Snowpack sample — Snodgrass Mountain, Crested Butte, Colorado (2/4/25, 12:06 PM MST)
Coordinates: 38.923, -106.968
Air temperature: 35 °F
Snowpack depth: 80 cm
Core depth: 10 cm
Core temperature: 32 °F
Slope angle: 14°, slope face: 78°
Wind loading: low
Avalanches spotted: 0
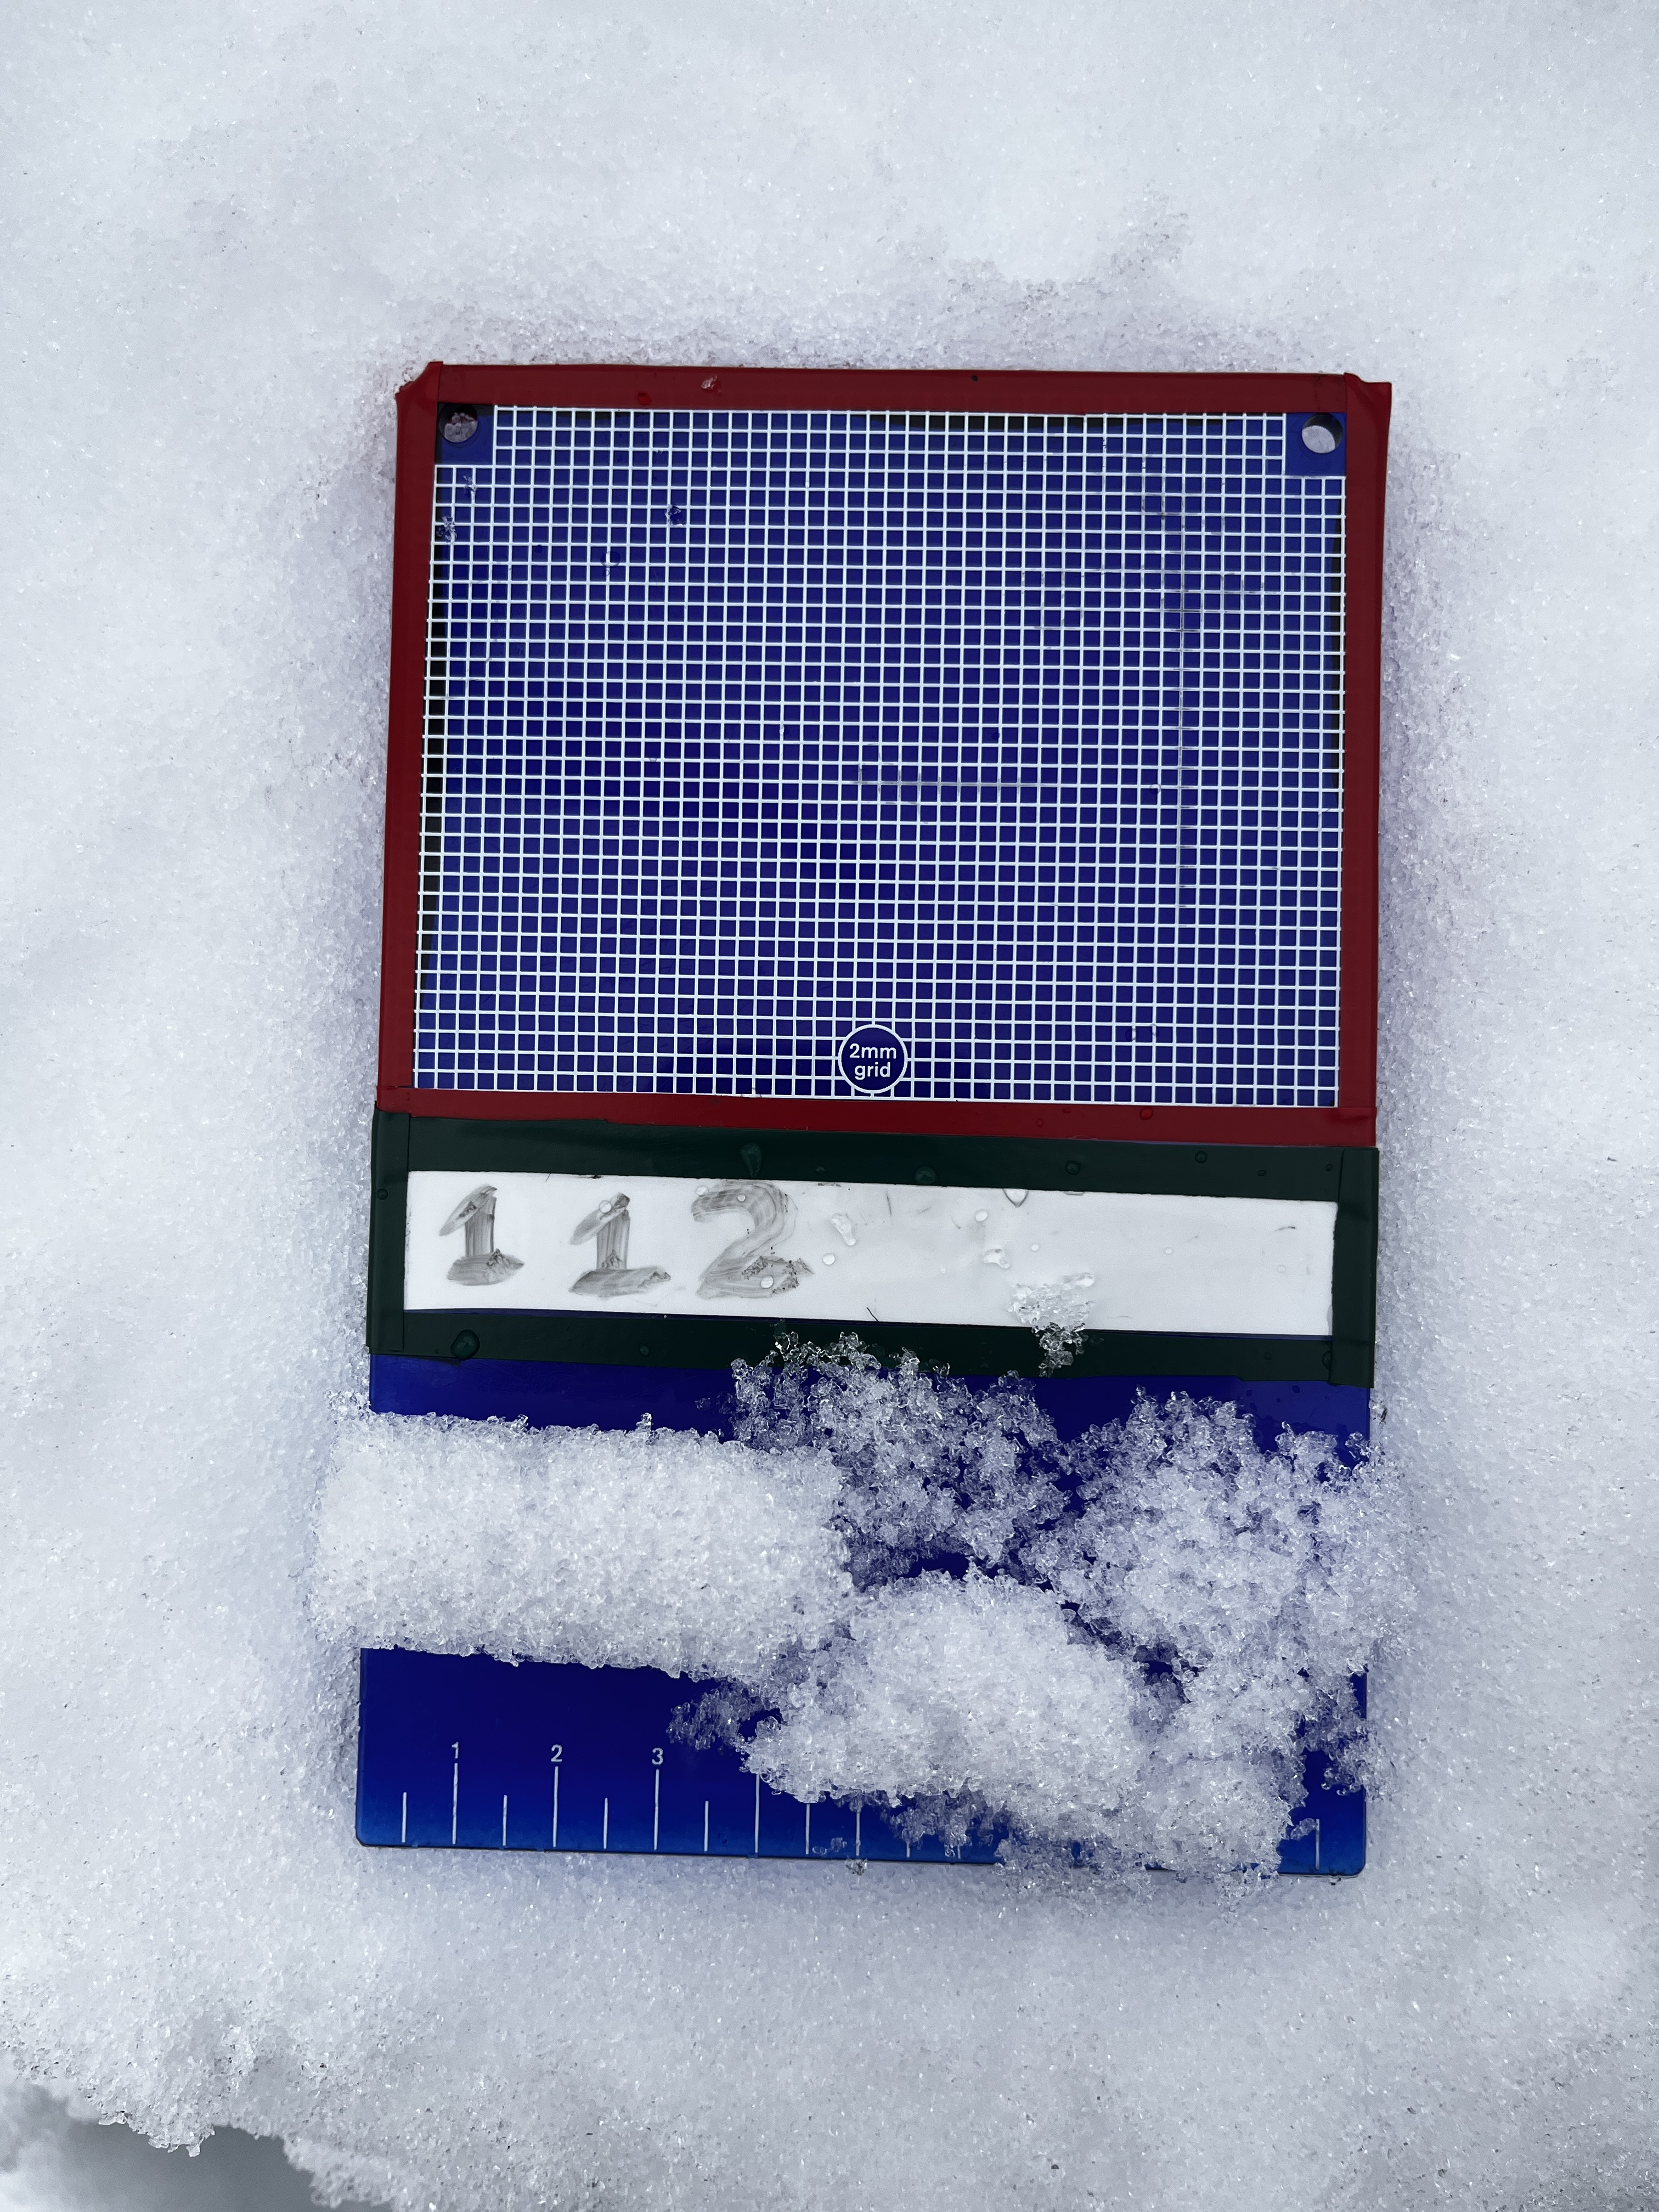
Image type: crystal_card
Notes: No avalanches nearby, unusually warm weather for the last month reported by residents, Collected 25 yards from treeline